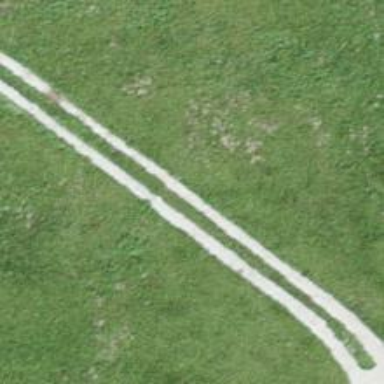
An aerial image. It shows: Track with grade1 tracktype.